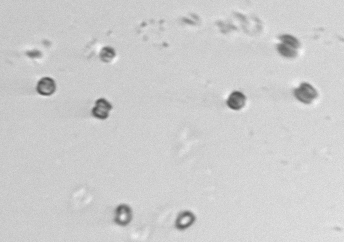
Label: Phaeocystis